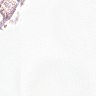
Metastatic tissue present: no